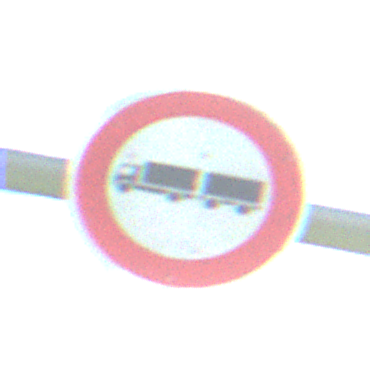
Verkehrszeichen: VerbotLastkraftwagenMitAnhaenger
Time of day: Midday
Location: Outdoor (Nature)
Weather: PartlyCloudy
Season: NotSpecified
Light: Natural